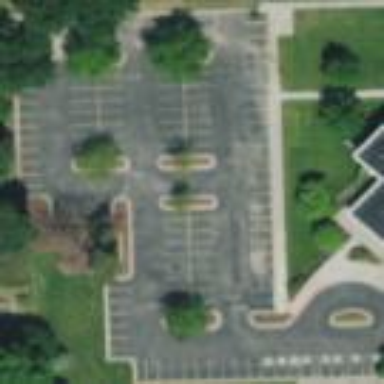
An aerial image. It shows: Parking area.